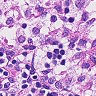
Metastatic tissue present: no